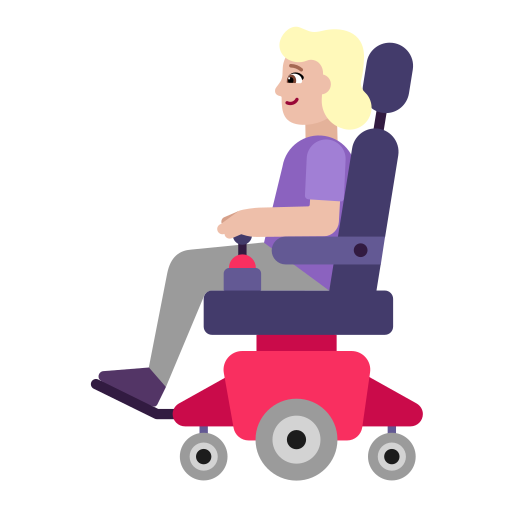
woman in motorized wheelchair flat  light